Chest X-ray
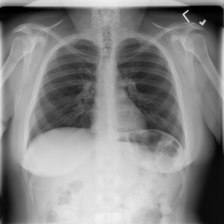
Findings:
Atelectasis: negative
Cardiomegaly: negative
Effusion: negative
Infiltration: negative
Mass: negative
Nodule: negative
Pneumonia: negative
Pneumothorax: negative
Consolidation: negative
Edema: negative
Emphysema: negative
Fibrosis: negative
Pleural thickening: negative
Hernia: negative